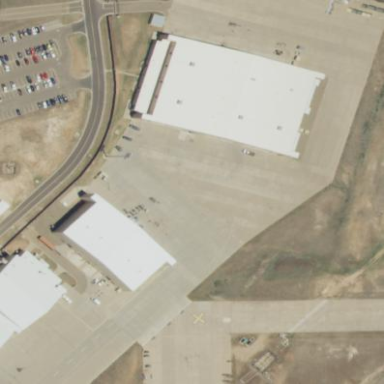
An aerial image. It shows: Apron at the airport.